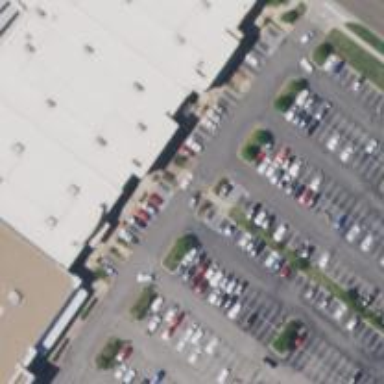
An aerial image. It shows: Parking space.